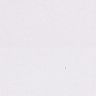
Metastatic tissue present: no